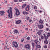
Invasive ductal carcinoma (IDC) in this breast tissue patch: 0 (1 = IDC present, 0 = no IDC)